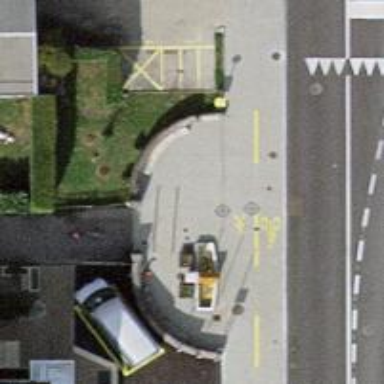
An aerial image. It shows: Pedestrian path with asphalt surface.